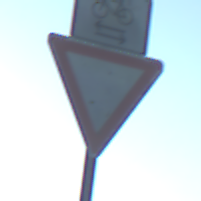
Verkehrszeichen: VorfahrtGewaehren
Zusatzzeichen oben: RichtungsangabeDurchPfeile9
Umgebung: Outdoor, Nature
Tageszeit: MorningAfternoon
Wetter: Clear
Licht: Natural
Jahreszeit: NotSpecified
Kontrast: HighContrast